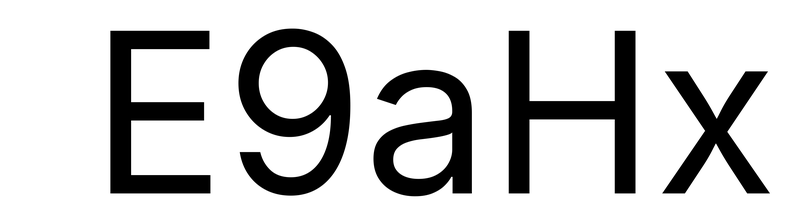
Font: Inter_Regular